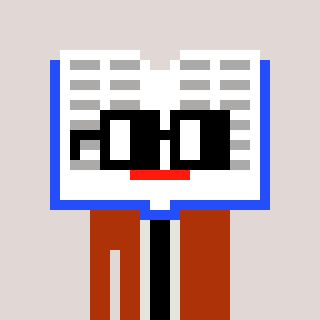
a pixel art character with square black glasses, a dictionary-shaped head and a hotbrown-colored body on a warm background